The image is the raw time-domain waveform of a rolling-element bearing's vibration signal. Classify the bearing condition as one of: normal, inner_race, outer_race, ball.
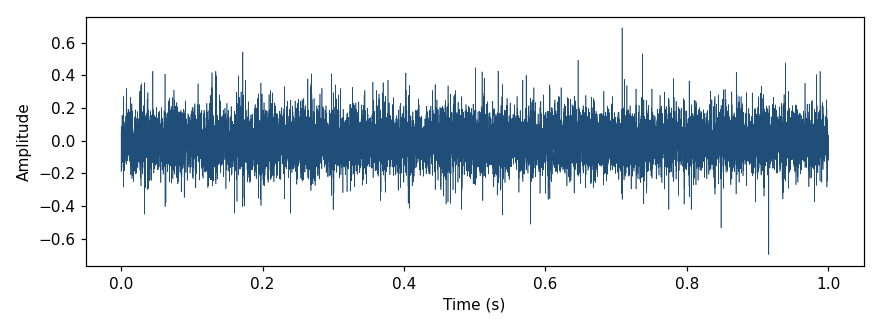
Answer: normal